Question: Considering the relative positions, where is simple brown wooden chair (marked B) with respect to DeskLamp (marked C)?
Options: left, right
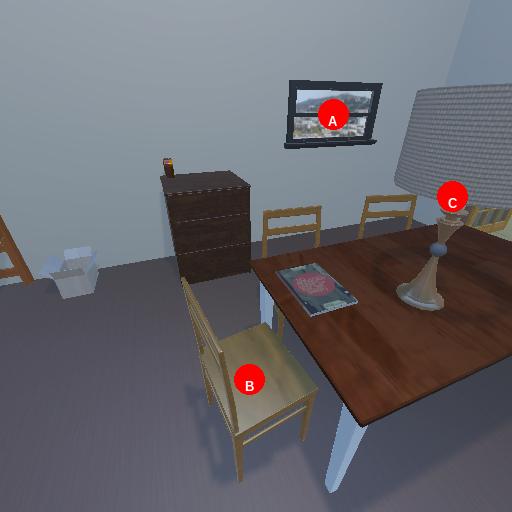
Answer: left